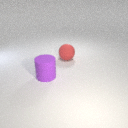
large purple rubber cylinder to the left of large red rubber sphere